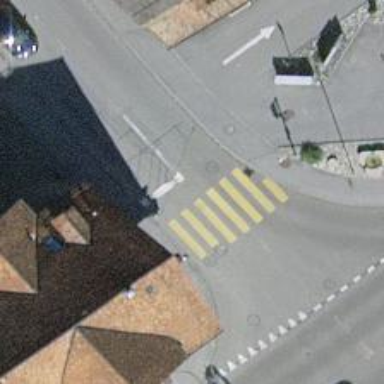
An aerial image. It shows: Road crossing with traffic signals.